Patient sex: F
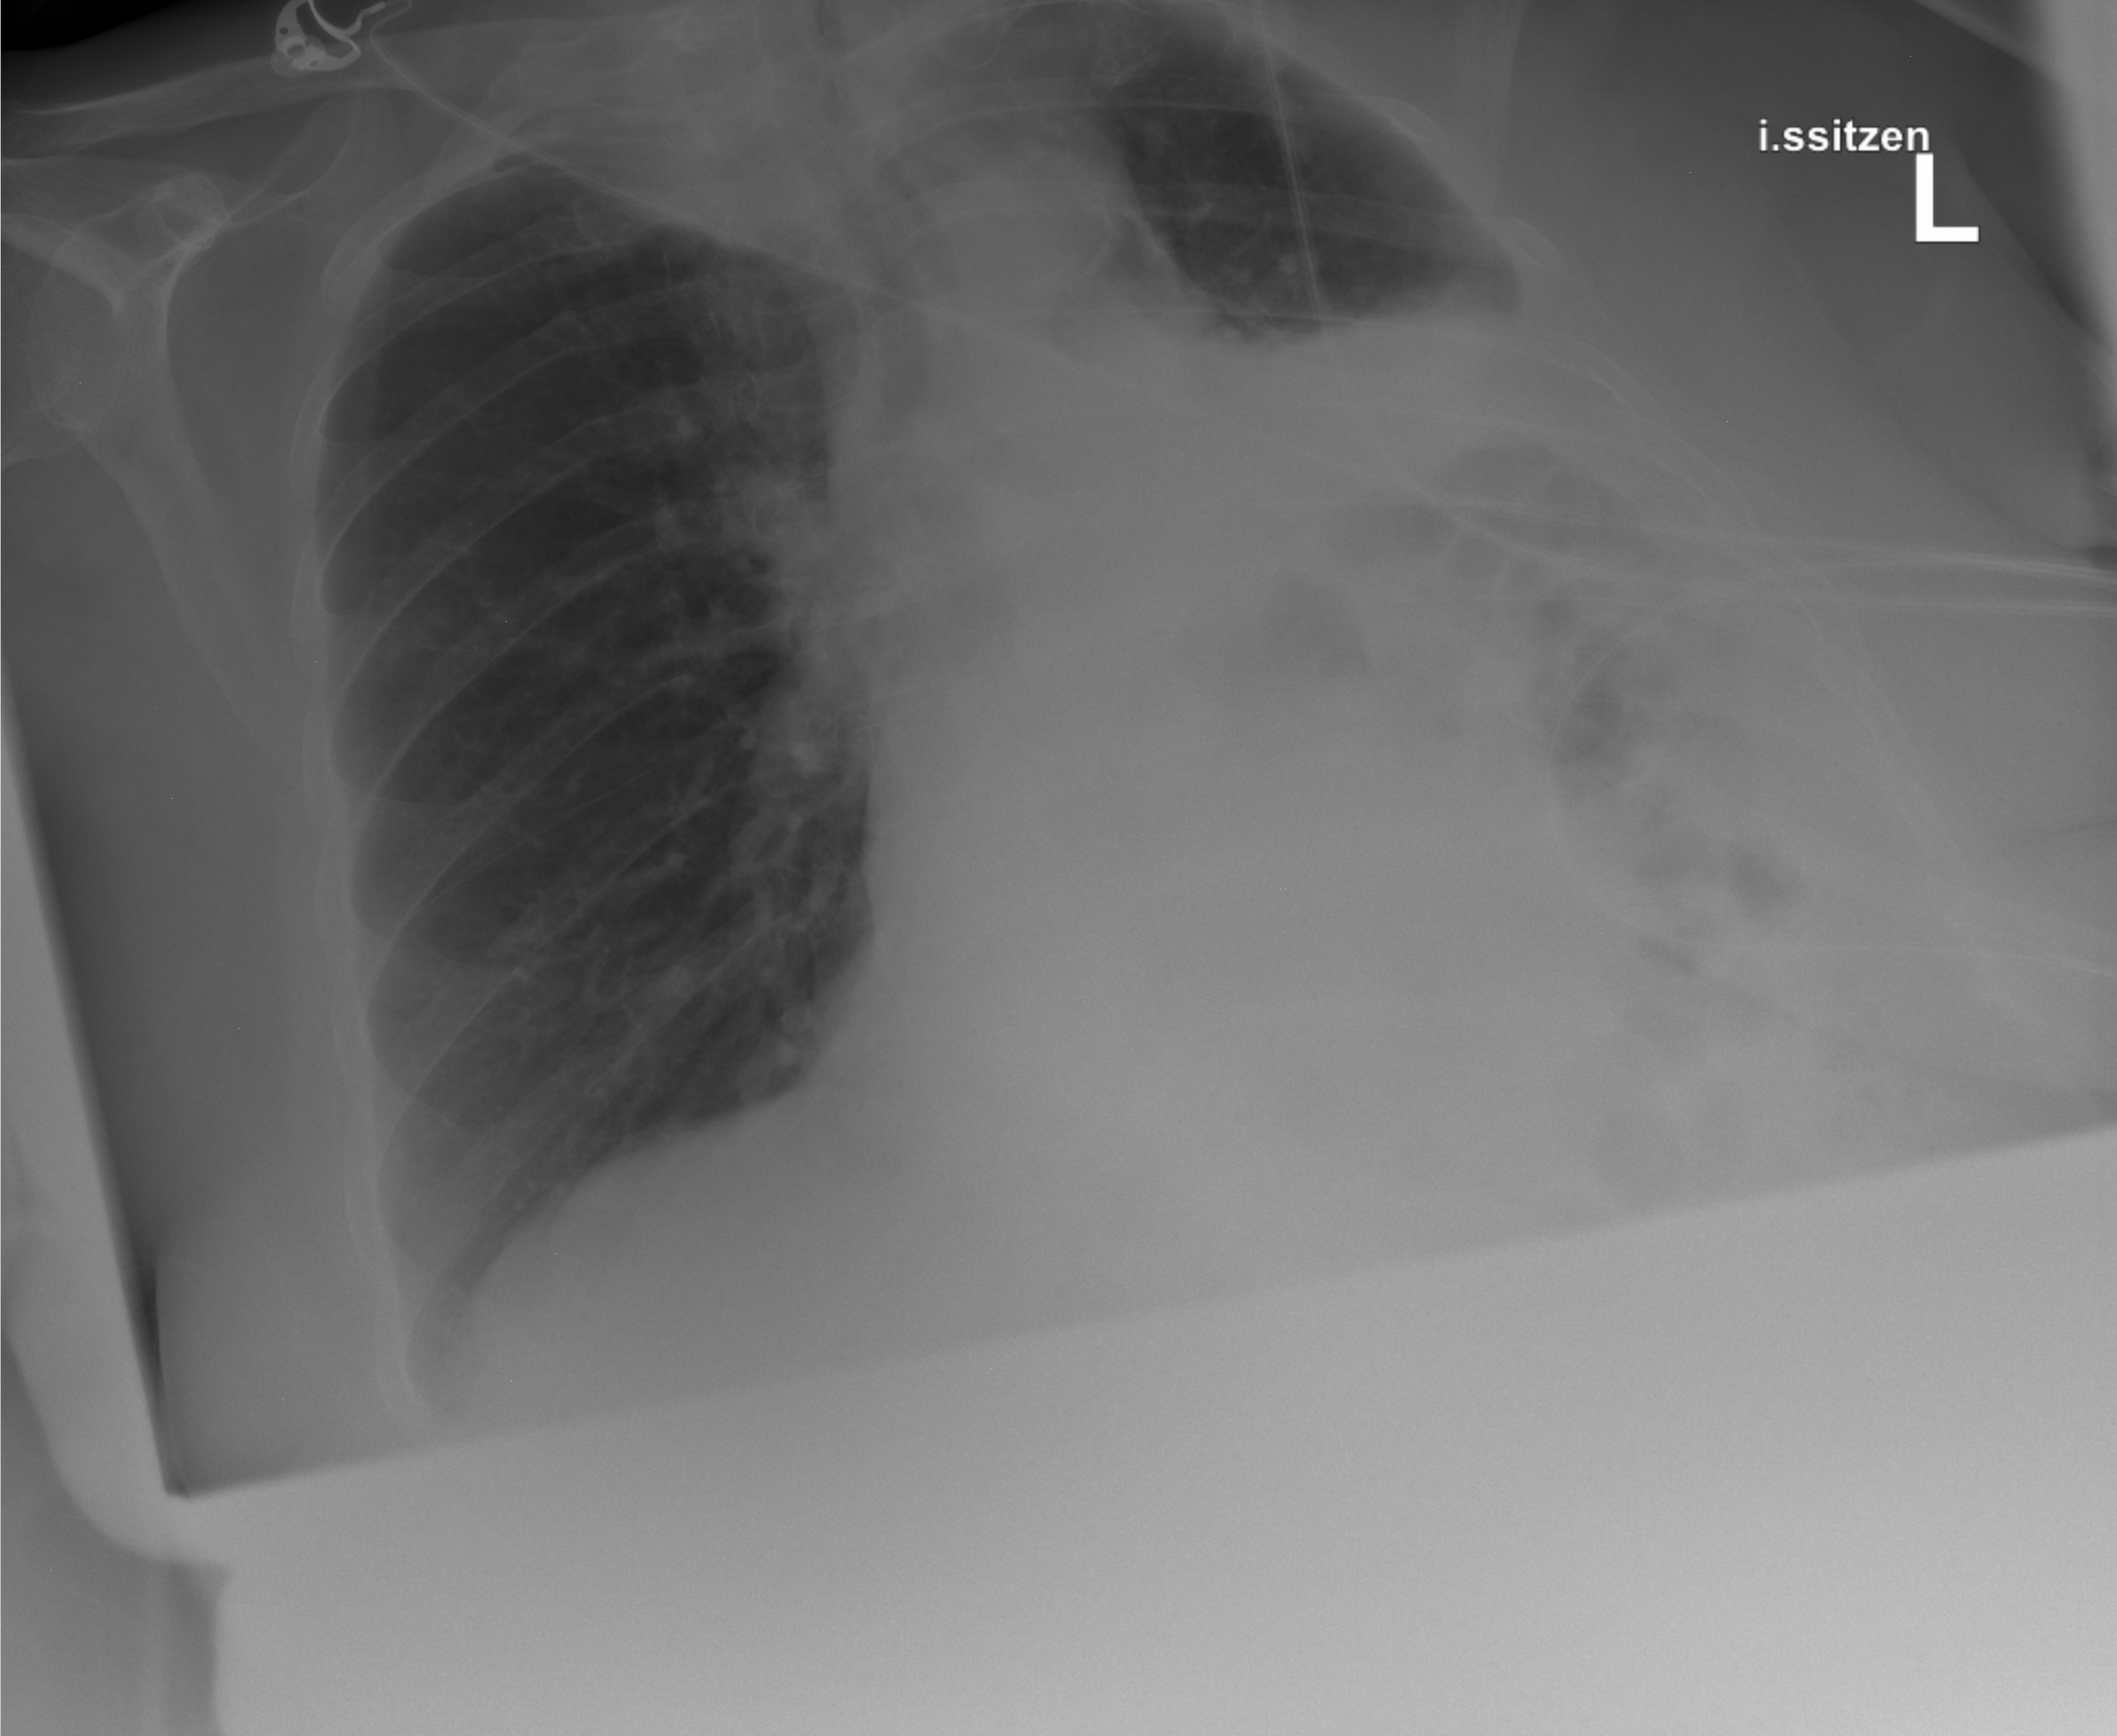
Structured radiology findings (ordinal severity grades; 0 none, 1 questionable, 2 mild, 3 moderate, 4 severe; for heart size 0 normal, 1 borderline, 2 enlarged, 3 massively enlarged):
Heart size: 0
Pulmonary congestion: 0
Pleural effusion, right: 0
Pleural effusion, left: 2
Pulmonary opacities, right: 0
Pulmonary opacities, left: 0
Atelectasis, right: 0
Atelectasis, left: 4